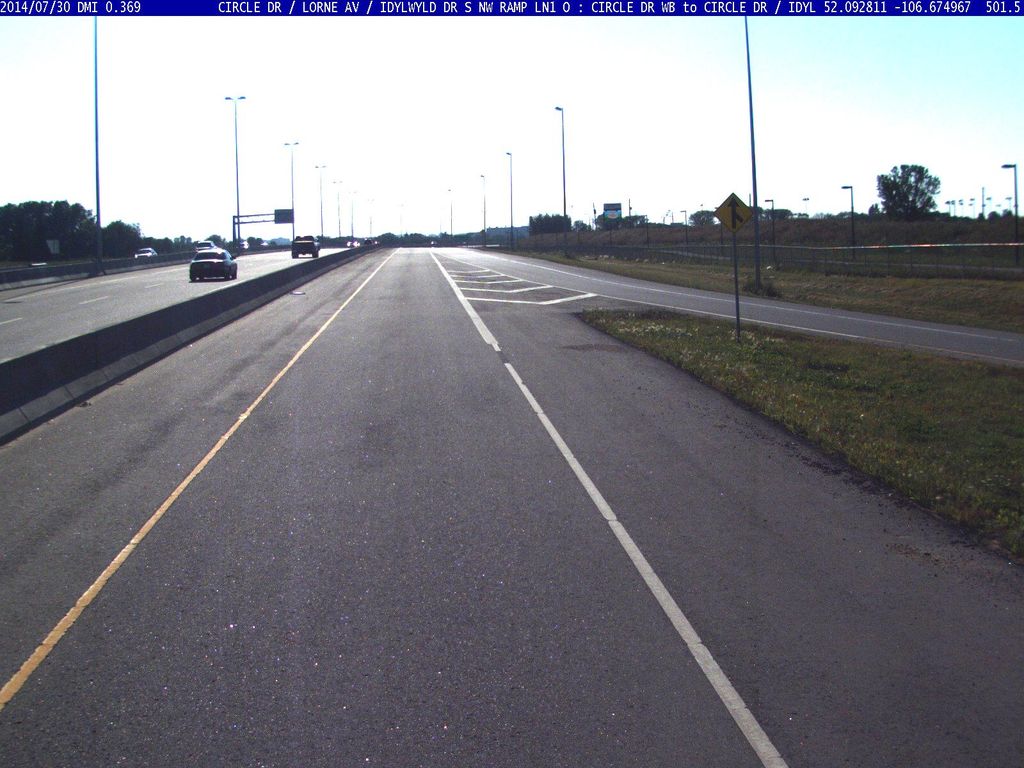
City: saskatoon